Question: How would I go about implementing a shadow like the one you see under the title bar? I know this can be done (see for example the app "Andlytics", where this effect shows on the bottom as well).

My best guess is that it's a banner image used as the background for the layout. But maybe there is a better way?
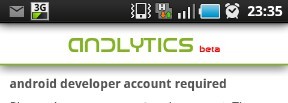
Answer: I looked through the images in the SDK's data/res folder and I found what is probably being used: 'title_bar_shadow.9.png' . Errr, can't attach it here, but you should be able to find it in your 'android-sdk-location/platforms/android-N/data/res/drawable-hdpi/' folder.